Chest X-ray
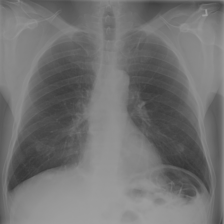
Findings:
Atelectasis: negative
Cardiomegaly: negative
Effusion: negative
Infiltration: negative
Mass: negative
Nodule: positive
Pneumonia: negative
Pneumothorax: negative
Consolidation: negative
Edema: negative
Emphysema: negative
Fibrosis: negative
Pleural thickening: negative
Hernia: negative